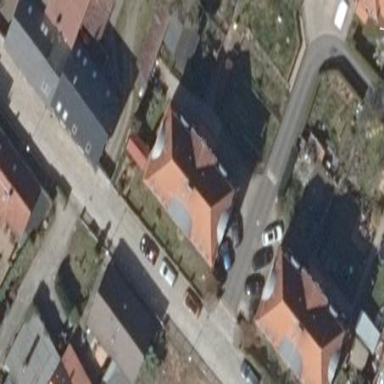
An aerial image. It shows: Beautiful apartment building with mansard roof.